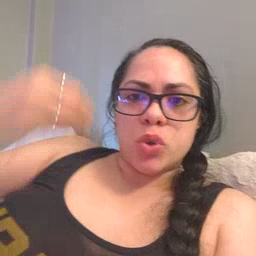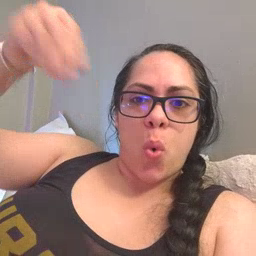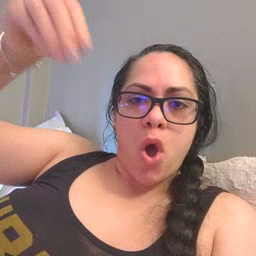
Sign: store